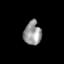
Tissue: skin
Cell type: Epithelial cells
Senescence score: 0.2158
Nuclear area (px): 411
Mean DAPI intensity: 150.472